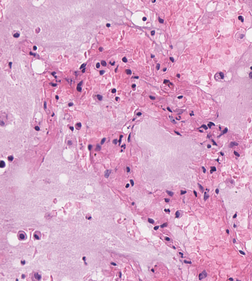
Tumor epithelial tissue: no
Tumor-associated stroma tissue: no
Normal tissue: yes